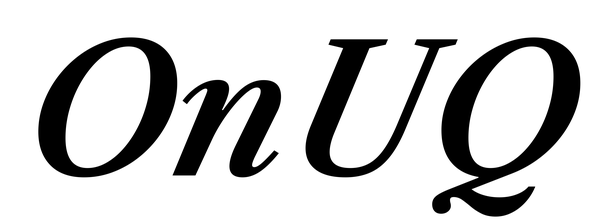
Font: LibreCaslonText-Italic_SemiBold_Italic